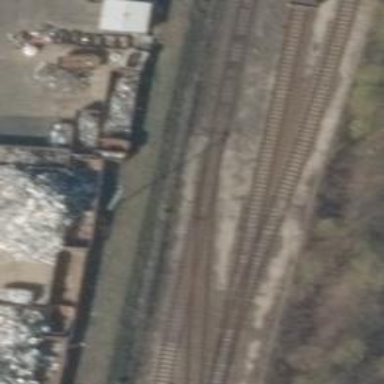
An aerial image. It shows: Railway switch.